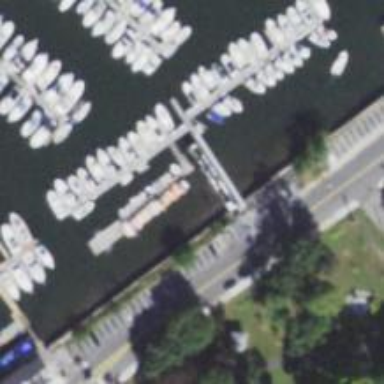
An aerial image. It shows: Dock by the waterway.